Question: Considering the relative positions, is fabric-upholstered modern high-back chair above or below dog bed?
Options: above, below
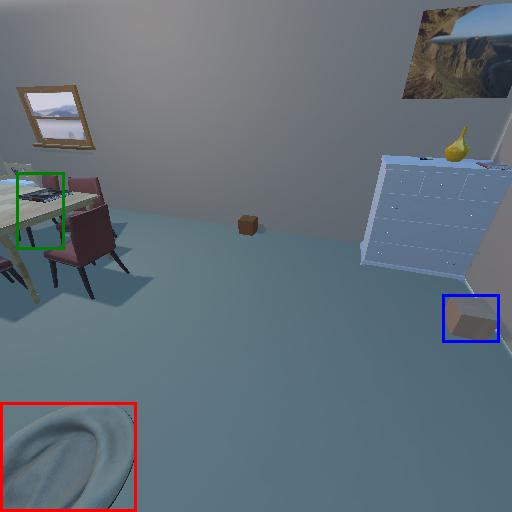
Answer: above